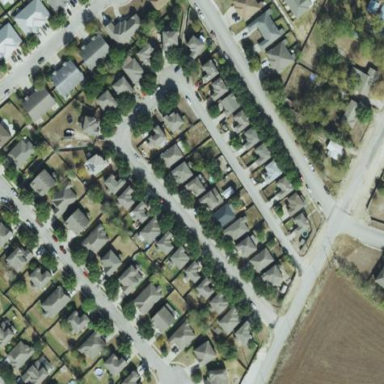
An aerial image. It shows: Residential area within neighborhood subdivision.